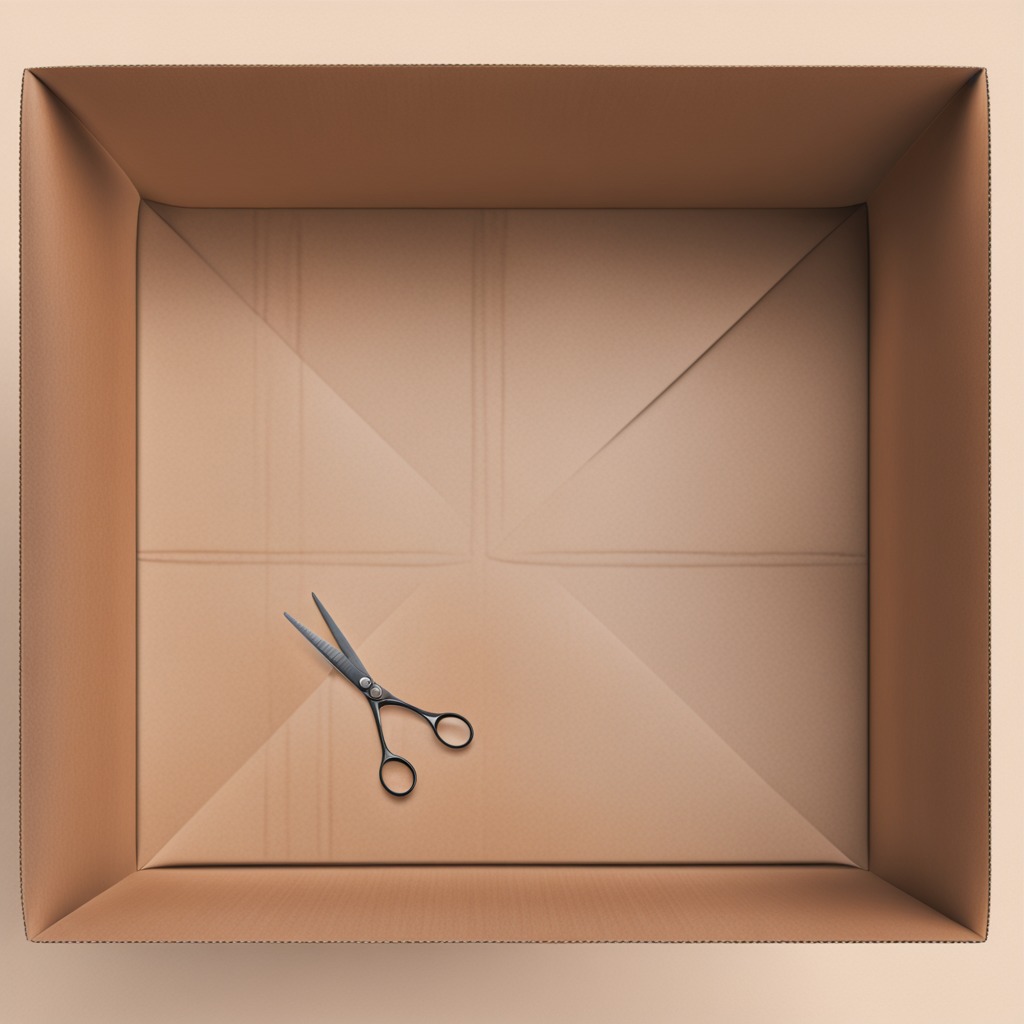
A scissor is lying on a clean dry cardboard box surface in an outdoor workshop during daytime bright natural light soft shadows slightly creased but